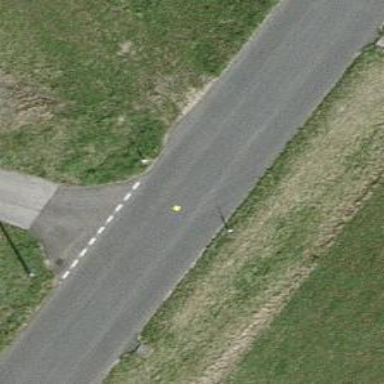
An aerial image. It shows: Well-maintained track road with grade 1 tracktype.